Question: Im not sure what this technique is called, so the title of this thread is might be wrong.
A perfect example of what I am talking about can be seen here: <URL>
I guess there is some algorithm that calculates the position every image should have, and makes it fit.
So far, i've just made a copy of the blog that i am referring to, which can be seen here:
<URL>
And here:
HTML:
'''
<body>
<div id="content">
<div class="box">
<img src="http://24.media.tumblr.com/8d63dca97b6a44757b6ea53fd0b9b394/tumblr_mpo9rzUkfE1qzgzyuo1_500.jpg">
</div>
<div class="box">
<img src="http://25.media.tumblr.com/6b5d13fd007284d82356467dfe614d7f/tumblr_mx8mmrzA2Z1sus27uo1_500.jpg">
</div>
<div class="box">
<img src="http://24.media.tumblr.com/a76eb60aea322fa4d5f97315ac50705b/tumblr_mfer9k8llm1rzg8gso1_500.jpg">
</div>
<div class="box">
<img src="http://24.media.tumblr.com/03a917bc59c9f311fee125fa8f2d5def/tumblr_mx37oyJlxM1rb8i4no1_500.jpg">
</div>
<div class="box">
<img src="http://24.media.tumblr.com/16dfda5931bd241038a61f8a48c811ea/tumblr_mwgglh2EiF1r6ky2bo1_500.jpg">
</div>
<div class="box">
<img src="http://24.media.tumblr.com/a3fd48077d16fc09a459720ff315e5f9/tumblr_mw3gnhQeIF1qc6bmco1_500.jpg/>
</div>
</div>
</body>
'''
CSS:
'''
.box img {
max-width: 100%;
border: 0px;
-webkit-transition-duration: 0.5s;
opacity: 1;
}
.box {
width: 290px;
margin-left: 20px;
margin-left: 20px;
float: left;
margin-bottom: 45px;
margin-bottom: 45px;
position: relative;
}
'''
If i want three images per row, how would i go about removing the space that there is between the rows (automatically)?
Look at the red arrows in the below image. I want the images to go up, where there is free space.

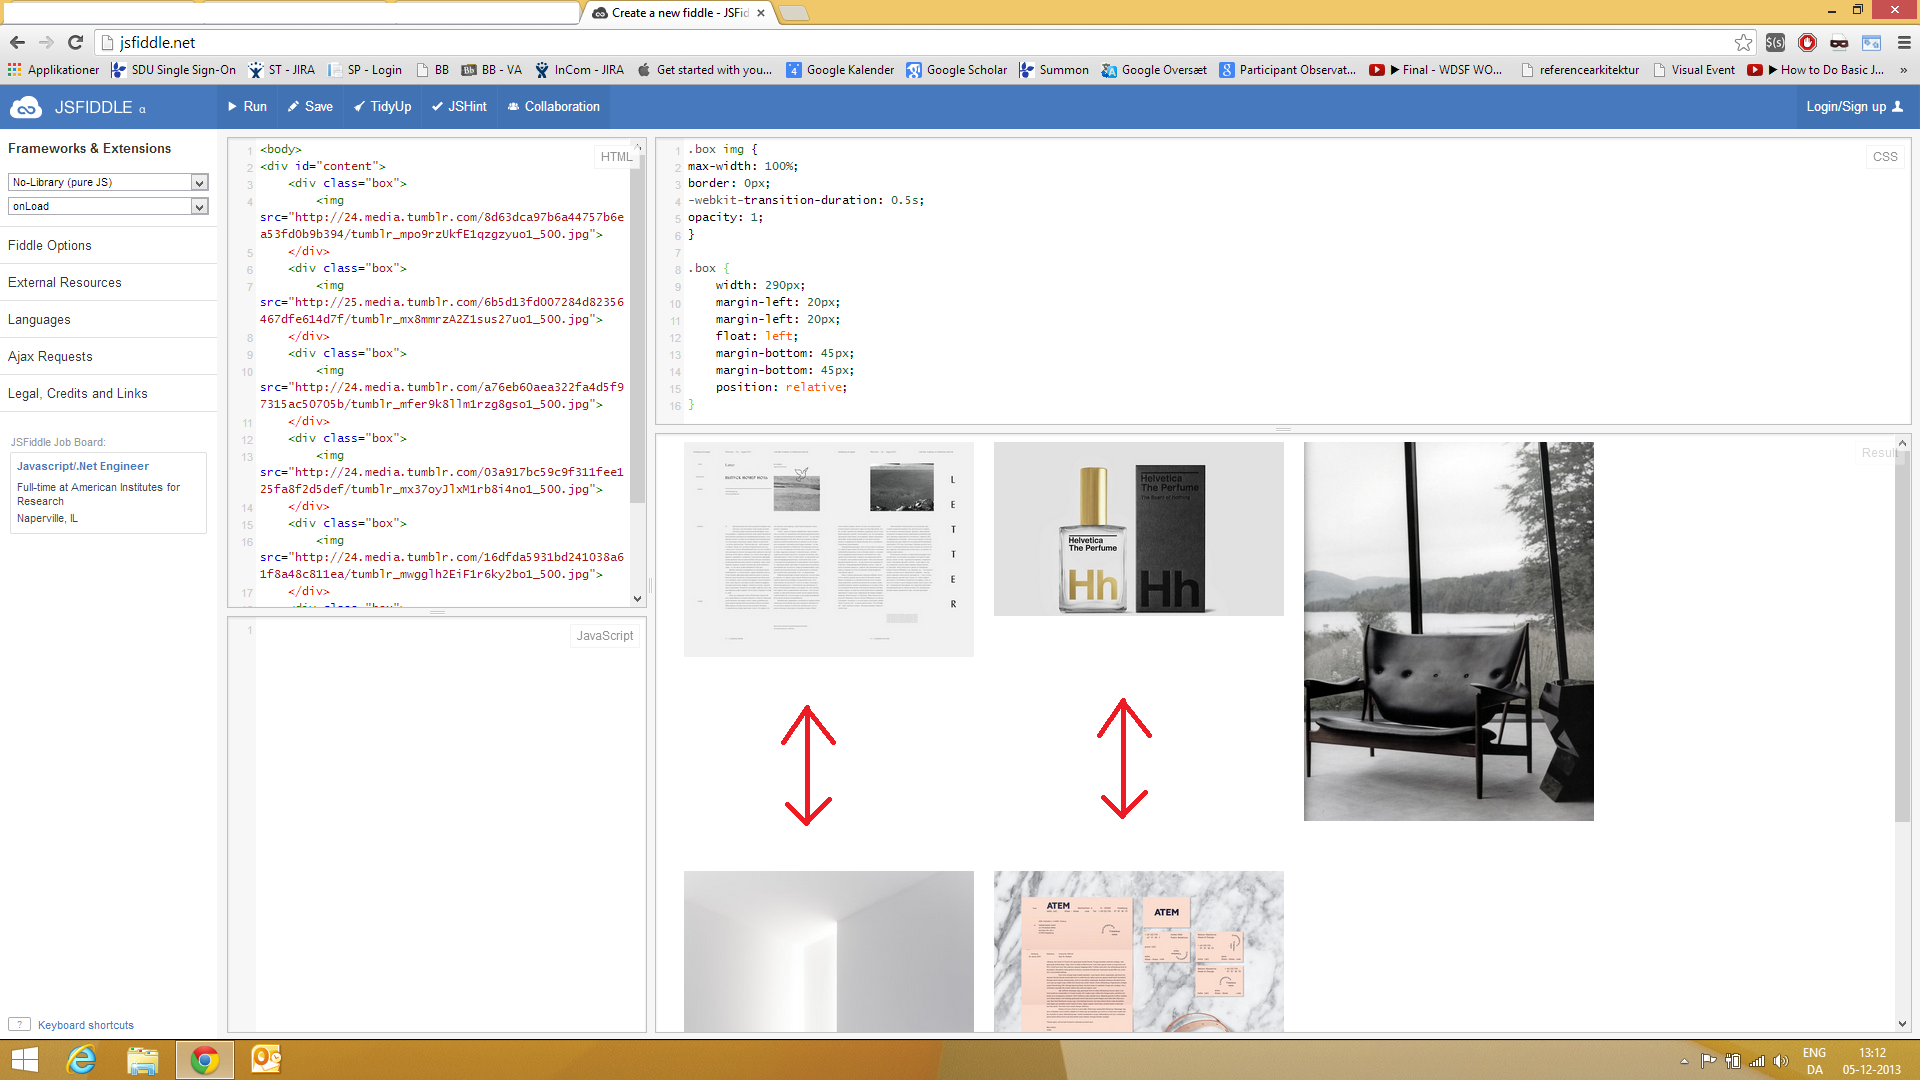
Answer: There are a number of different ways of achieving this effect, depending on your structural requirements. However, spontaneously I would simply add three containers (one for each column) with 'display: inline-block' or 'float: left' and an appropriate width. Then you just have to populate them with the images where you set 'width: 100%;'.
If you want to prevent the columns from breaking when you resize your window, I would suggest wrapping the columns in a single container width 'white-space: nowrap';
<URL>